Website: lowes
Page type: review-order
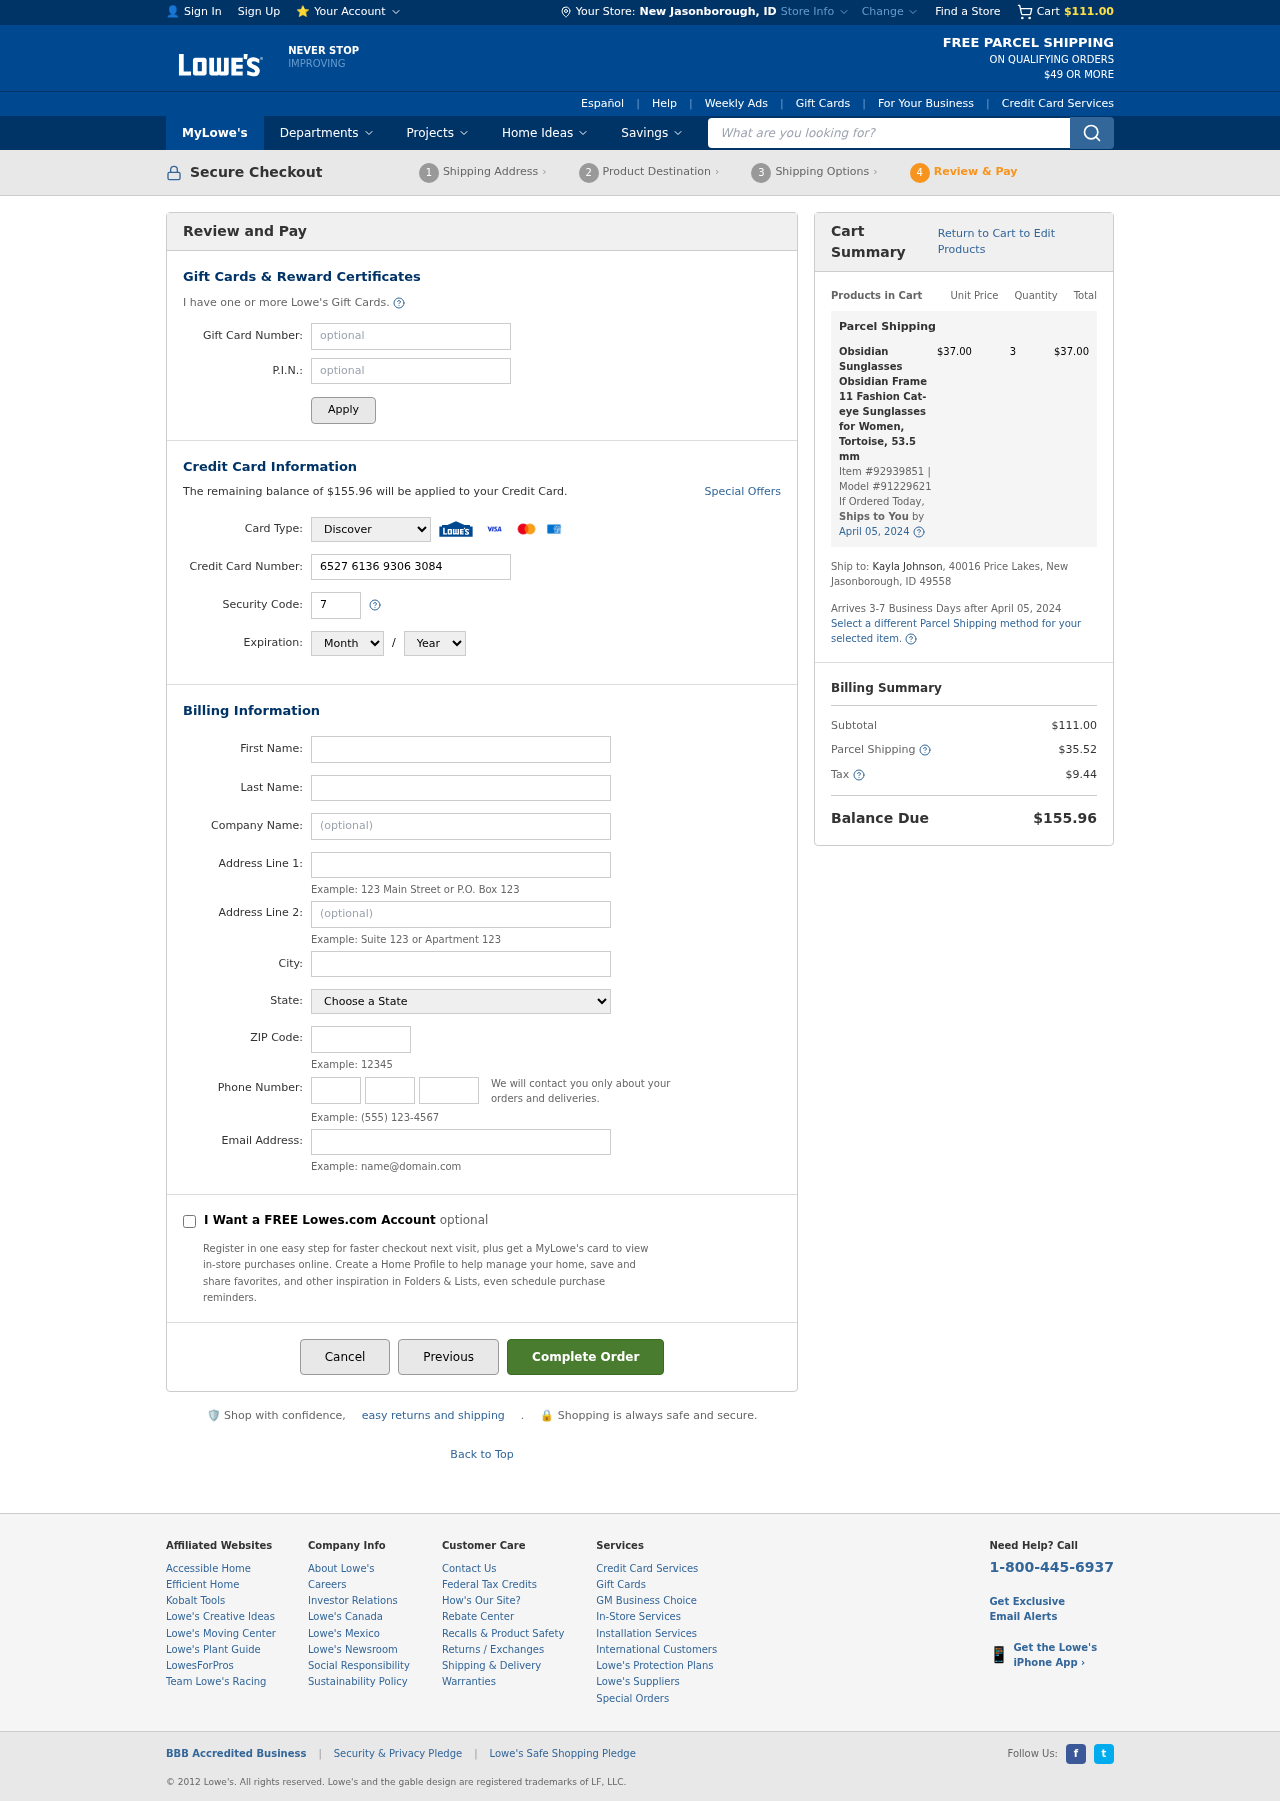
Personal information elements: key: PII_CARD_CVV
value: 728
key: PII_CARD_EXPIRY_MONTH
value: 02
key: PII_CARD_EXPIRY_YEAR
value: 29
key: PII_CARD_NUMBER
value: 6527 6136 9306 3084
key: PII_CARD_TYPE
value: Discover
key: PII_CITY
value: New Jasonborough
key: PII_CITY_STATE
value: New Jasonborough, ID
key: PII_COMPANY
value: Snyder Group
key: PII_EMAIL
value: kaylajohnson@hotmail.com
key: PII_FIRSTNAME
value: Kayla
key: PII_LASTNAME
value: Johnson
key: PII_PHONE_AREA
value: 396
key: PII_PHONE_PREFIX
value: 300
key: PII_PHONE_SUFFIX
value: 7224
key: PII_POSTCODE
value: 49558
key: PII_STATE
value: Idaho
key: PII_STREET
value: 40016 Price Lakes
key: PII_STREET2
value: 40016 Price Lakes
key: PII_STREET2
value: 0548 Wright Drive
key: PII_FULLNAME2
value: Kayla Johnson
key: PII_CITY_STATE_ZIP2
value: New Jasonborough, ID 49558
Product elements: key: PRODUCT1_NAME
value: Obsidian Sunglasses Obsidian Frame 11 Fashion Cat-eye Sunglasses for Women, Tortoise, 53.5 mm
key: PRODUCT1_PRICE
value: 37
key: PRODUCT1_QUANTITY
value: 3
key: PRODUCT1_ITEM_NUMBER
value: Item #92939851
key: PRODUCT1_MODEL_NUMBER
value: Model #91229621
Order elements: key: ORDER_SUBTOTAL
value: $111.00
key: ORDER_BALANCE_DUE
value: $155.96
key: ORDER_SHIPPING_DATE
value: April 05, 2024
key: ORDER_ITEM_TOTAL
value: $37.00
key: ORDER_SHIPPING_DATE2
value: April 05, 2024
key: ORDER_SHIPPING_COST
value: $35.52
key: ORDER_TAX
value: $9.44
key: ORDER_TOTAL
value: $155.96
Search elements: key: HEADER_SEARCH
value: What are you looking for?